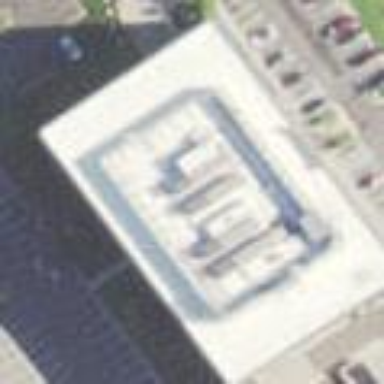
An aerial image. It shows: Office building.